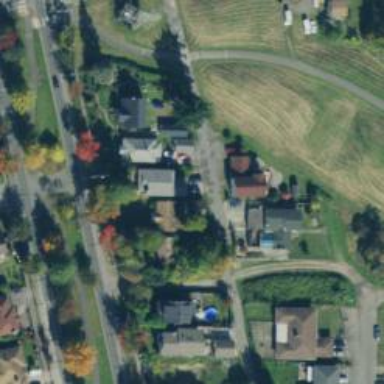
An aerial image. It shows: Alleyway designated as service road.